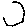
Label: hexagon